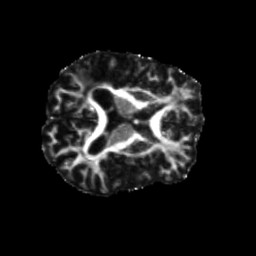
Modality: FA
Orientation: axial
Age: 70
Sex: male
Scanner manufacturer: siemens
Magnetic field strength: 3 T
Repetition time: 5.25 s
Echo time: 0.08 s